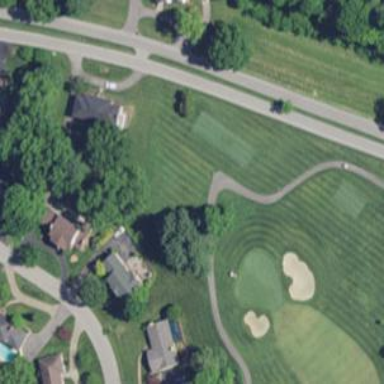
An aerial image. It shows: Service road used as golf cart path.